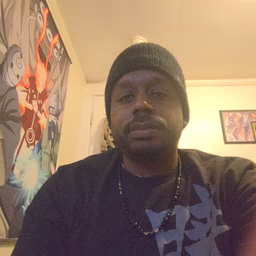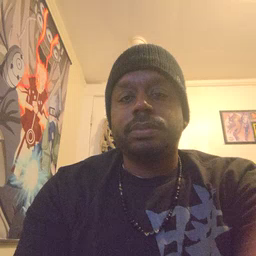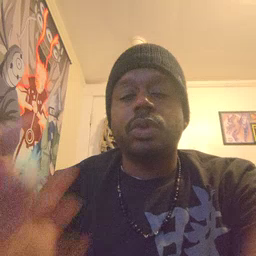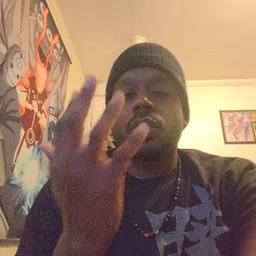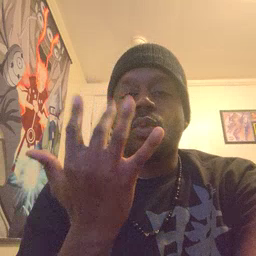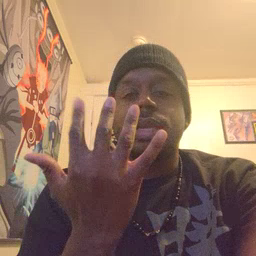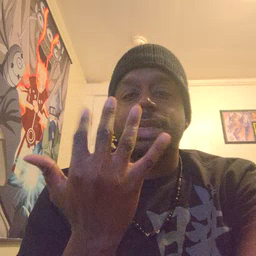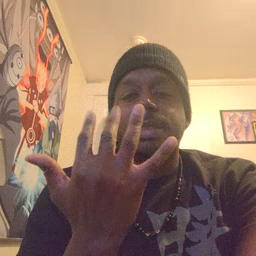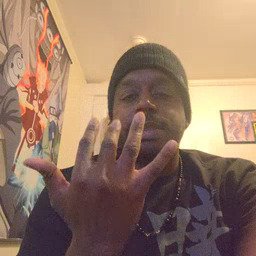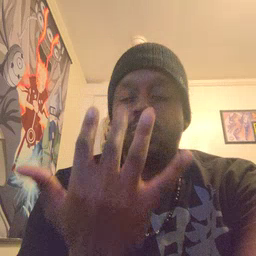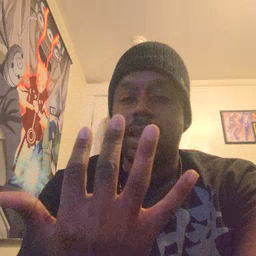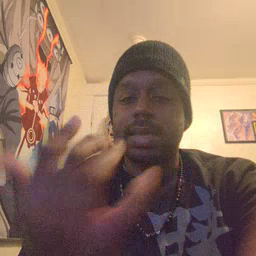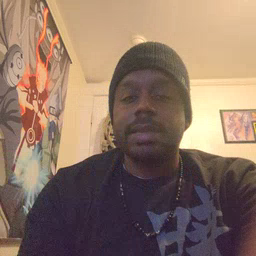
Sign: wait